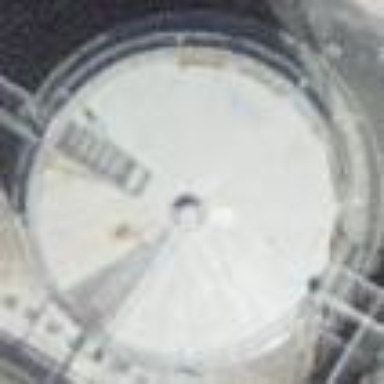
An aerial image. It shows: Storage tank building.